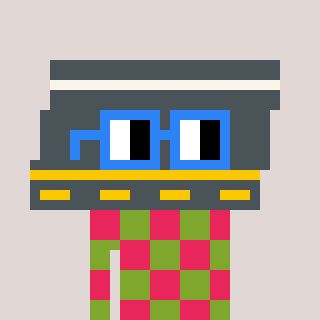
a pixel art character with square blue glasses, a road-shaped head and a slimegreen-colored body on a warm background